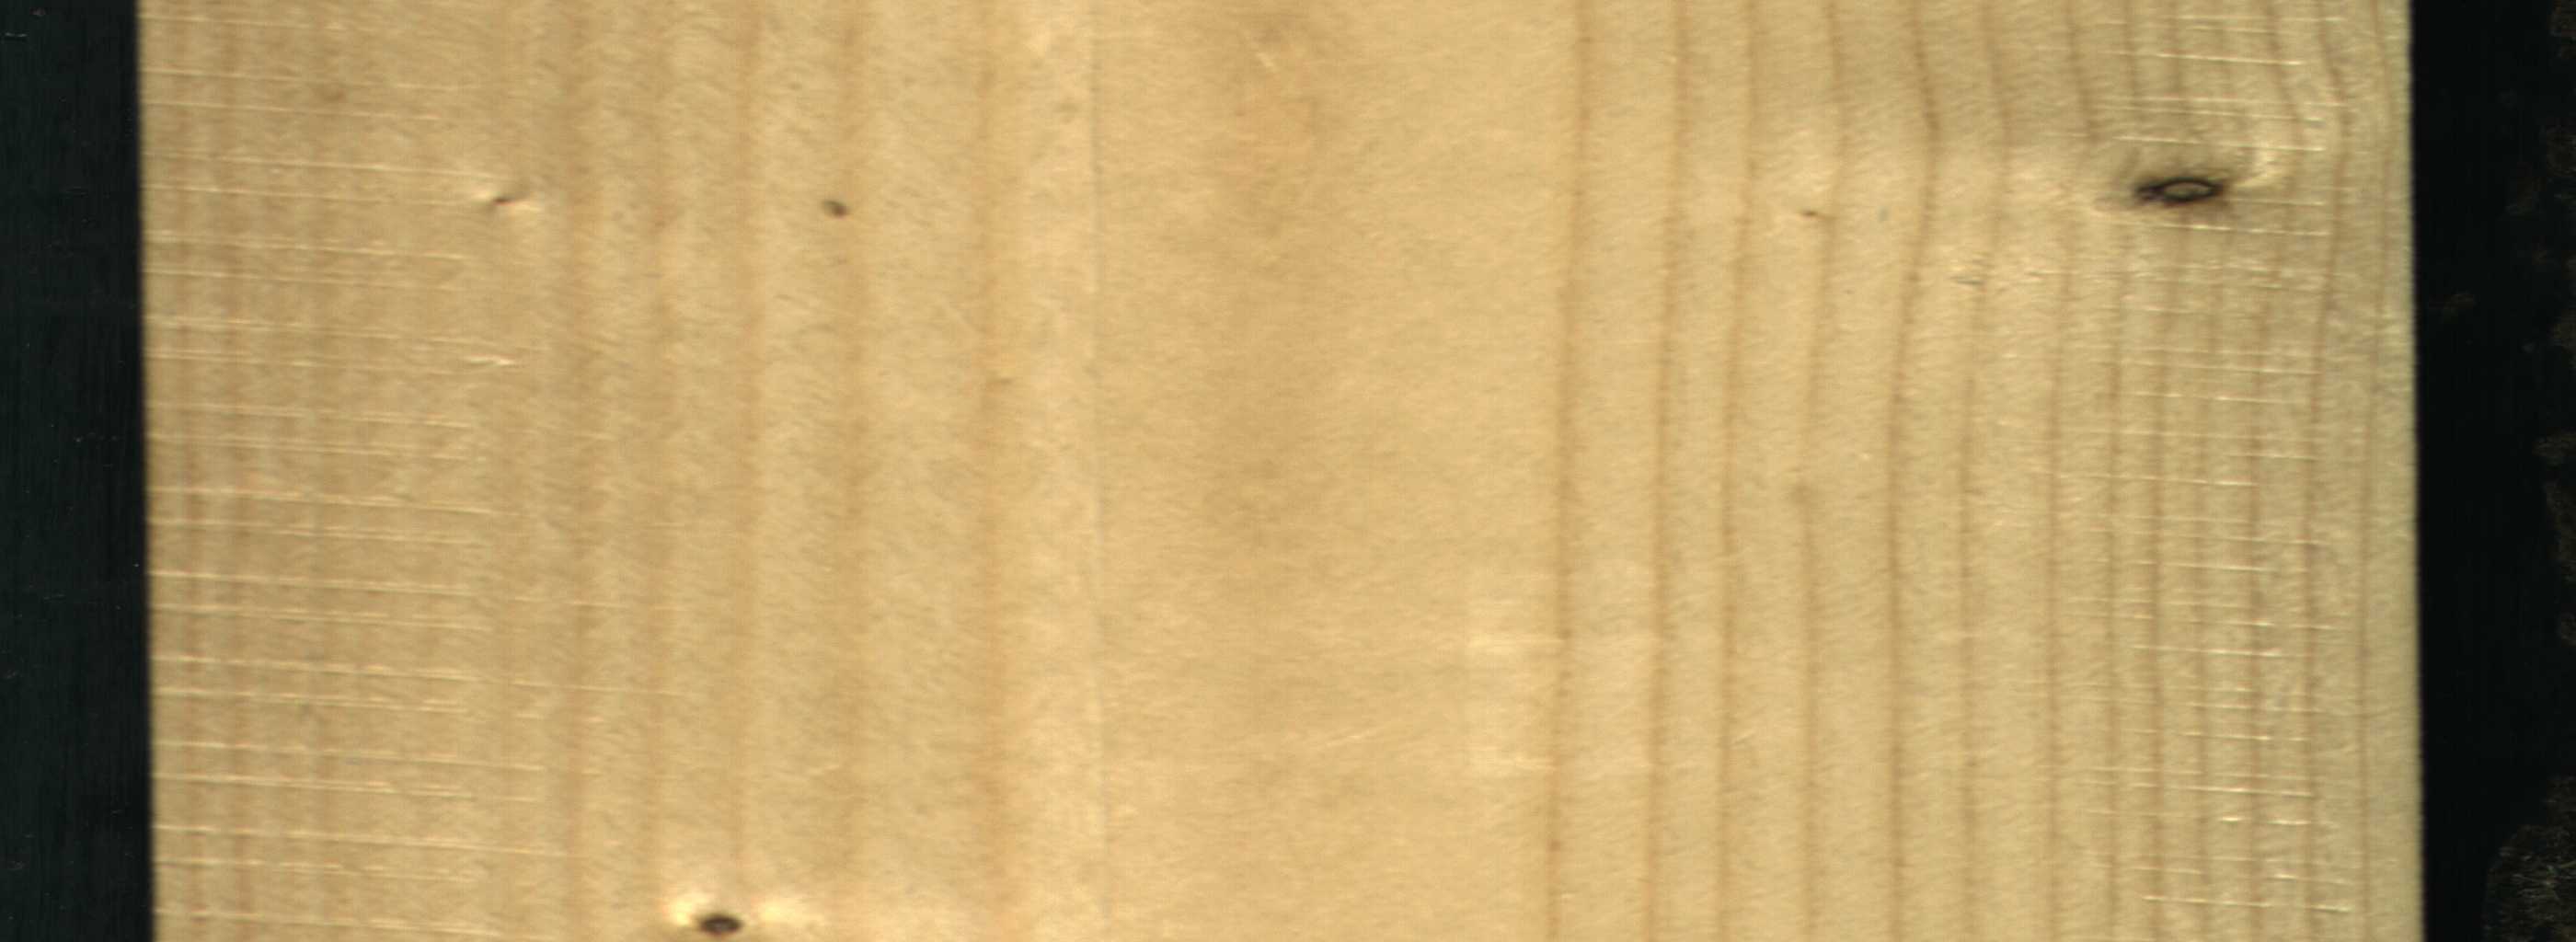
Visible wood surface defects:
Dead_Knot
Live_Knot
Live_Knot